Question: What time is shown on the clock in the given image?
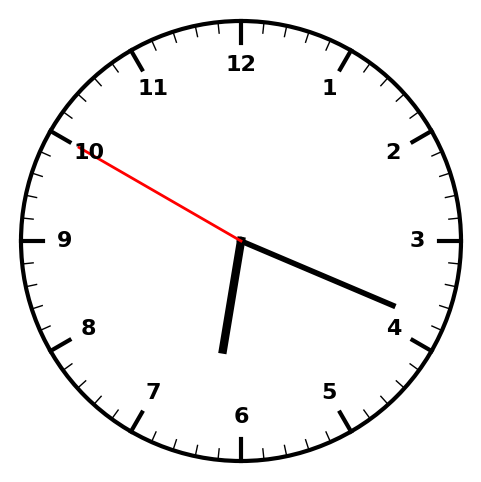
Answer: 06:18:50